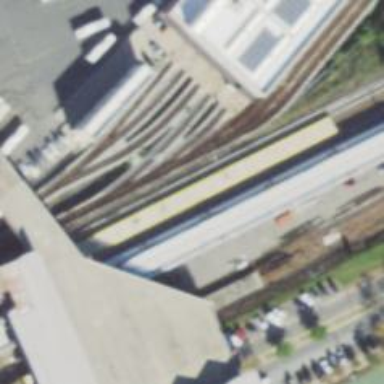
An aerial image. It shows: Electrified rail service yard.